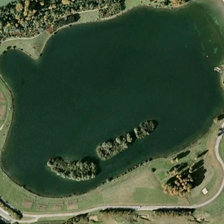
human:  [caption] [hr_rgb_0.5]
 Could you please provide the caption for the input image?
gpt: many green trees and a road is near an irregular pond .

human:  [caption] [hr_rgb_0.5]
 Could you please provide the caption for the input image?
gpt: around the pool plants are green .

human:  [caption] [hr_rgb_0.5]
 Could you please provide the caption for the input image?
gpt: many green trees and a road is near an irregular pond .

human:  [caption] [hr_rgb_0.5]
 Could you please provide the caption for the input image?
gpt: a blue green pool with open space .

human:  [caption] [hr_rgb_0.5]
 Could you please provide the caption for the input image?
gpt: a blue green pool with open space .